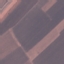
Label: AnnualCrop